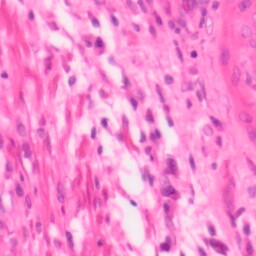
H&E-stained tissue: Colon